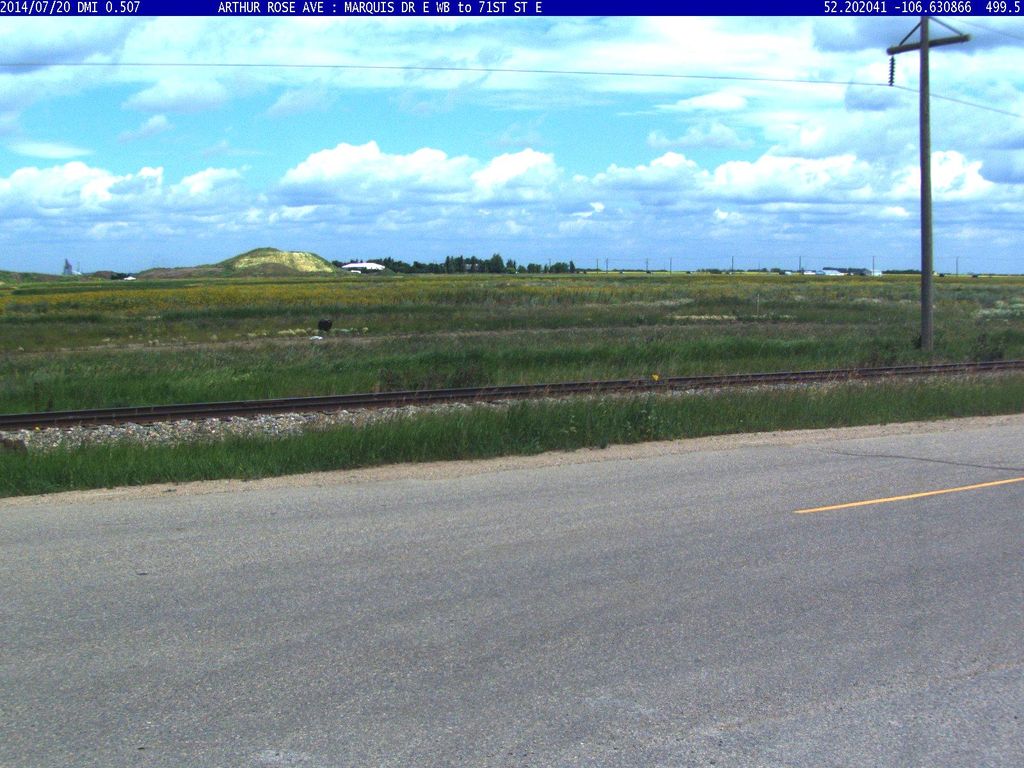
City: saskatoon